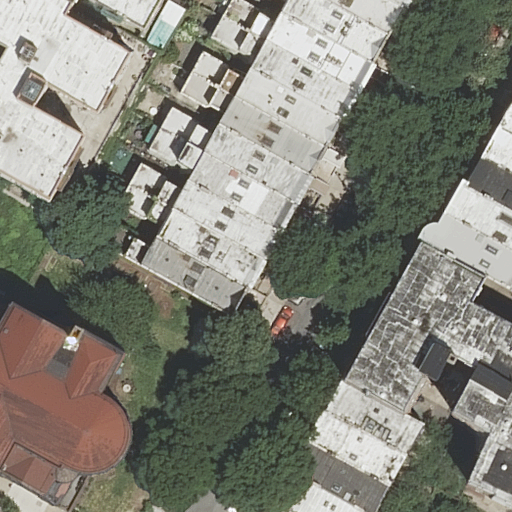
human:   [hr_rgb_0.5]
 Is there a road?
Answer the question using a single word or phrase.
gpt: yes

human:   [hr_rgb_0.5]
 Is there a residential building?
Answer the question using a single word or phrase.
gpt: yes

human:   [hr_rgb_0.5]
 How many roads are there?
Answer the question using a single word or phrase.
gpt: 1

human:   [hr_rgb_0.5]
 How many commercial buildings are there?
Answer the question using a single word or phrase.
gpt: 0

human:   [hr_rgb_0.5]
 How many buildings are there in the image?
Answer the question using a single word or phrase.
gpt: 26

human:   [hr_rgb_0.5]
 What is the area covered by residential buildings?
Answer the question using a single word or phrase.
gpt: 4559m2

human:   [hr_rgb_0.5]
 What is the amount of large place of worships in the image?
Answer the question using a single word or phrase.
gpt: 1

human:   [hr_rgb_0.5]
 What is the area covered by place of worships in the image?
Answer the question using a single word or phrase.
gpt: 1084m2

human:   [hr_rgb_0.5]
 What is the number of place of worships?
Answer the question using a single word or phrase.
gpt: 1

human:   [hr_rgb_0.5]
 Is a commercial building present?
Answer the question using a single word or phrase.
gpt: no

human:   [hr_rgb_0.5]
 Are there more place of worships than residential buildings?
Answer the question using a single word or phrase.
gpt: no

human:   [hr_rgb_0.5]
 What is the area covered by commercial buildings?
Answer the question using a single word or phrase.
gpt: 0m2

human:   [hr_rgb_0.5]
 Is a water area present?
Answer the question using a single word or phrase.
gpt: no

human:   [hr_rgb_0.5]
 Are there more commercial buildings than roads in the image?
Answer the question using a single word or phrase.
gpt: no

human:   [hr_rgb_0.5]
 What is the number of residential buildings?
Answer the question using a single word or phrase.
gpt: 26

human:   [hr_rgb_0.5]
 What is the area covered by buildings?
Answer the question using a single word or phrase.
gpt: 4559m2

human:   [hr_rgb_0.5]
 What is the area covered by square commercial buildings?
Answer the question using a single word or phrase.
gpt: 0m2

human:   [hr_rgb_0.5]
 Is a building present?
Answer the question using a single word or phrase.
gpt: yes

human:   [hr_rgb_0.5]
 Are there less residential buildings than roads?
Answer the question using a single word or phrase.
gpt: no

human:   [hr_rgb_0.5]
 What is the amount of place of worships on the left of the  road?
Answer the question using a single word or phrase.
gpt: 1

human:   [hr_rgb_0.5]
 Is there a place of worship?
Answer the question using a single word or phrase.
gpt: yes

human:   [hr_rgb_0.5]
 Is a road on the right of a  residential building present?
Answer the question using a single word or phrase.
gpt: yes

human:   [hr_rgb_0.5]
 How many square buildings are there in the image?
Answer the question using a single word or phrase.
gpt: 0

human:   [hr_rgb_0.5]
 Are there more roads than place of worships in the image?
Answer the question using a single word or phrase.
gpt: no

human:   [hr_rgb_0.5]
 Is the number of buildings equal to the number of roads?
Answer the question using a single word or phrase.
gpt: no

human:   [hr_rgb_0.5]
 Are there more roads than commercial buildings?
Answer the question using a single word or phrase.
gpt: yes

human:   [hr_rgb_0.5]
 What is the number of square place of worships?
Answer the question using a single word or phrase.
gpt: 0

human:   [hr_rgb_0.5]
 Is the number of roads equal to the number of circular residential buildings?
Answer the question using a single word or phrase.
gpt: no

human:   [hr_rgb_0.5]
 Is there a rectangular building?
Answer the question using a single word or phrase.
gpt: yes

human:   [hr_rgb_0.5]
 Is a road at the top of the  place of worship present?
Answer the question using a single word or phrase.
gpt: no

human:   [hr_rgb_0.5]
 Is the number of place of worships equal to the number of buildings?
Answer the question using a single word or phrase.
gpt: no

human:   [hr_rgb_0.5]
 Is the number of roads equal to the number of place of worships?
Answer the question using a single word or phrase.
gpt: yes

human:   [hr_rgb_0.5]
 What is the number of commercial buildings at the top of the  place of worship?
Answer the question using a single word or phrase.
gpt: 0

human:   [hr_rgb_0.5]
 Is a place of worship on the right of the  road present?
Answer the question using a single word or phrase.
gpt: no

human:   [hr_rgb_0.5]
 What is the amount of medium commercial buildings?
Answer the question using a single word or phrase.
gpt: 0

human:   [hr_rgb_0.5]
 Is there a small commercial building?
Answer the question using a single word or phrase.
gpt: no

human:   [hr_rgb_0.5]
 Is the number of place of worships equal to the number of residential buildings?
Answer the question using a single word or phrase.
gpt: no

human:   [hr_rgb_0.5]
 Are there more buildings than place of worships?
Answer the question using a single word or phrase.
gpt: yes

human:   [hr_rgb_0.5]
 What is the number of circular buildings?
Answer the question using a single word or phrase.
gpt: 0

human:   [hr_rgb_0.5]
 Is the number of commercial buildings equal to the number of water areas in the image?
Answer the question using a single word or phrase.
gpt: yes

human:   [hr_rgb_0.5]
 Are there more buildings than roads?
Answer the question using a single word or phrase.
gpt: yes

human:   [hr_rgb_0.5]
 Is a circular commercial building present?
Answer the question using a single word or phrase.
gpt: no

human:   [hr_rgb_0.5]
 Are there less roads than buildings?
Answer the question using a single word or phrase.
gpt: yes

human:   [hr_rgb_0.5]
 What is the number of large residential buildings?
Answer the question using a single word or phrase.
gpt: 1

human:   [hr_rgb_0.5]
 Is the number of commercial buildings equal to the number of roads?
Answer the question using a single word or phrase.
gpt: no

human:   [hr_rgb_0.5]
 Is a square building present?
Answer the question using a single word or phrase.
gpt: no

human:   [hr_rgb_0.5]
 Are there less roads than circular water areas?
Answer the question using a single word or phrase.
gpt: no

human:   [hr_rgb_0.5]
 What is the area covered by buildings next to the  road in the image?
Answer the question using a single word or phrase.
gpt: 4559m2

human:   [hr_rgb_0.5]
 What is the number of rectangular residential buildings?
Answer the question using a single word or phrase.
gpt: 13

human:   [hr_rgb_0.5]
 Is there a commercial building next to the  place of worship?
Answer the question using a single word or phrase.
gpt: no

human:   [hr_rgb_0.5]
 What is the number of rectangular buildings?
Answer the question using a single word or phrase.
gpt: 13

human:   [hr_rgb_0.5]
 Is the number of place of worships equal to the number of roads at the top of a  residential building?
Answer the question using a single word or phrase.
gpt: yes

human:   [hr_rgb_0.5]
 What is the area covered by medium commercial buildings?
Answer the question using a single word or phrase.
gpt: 0m2

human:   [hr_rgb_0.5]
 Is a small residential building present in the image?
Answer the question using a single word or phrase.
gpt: yes

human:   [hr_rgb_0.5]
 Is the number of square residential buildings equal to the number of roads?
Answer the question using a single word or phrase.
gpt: no

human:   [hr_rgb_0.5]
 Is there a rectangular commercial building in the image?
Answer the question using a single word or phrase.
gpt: no

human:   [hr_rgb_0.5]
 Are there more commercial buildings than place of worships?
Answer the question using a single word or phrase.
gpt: no

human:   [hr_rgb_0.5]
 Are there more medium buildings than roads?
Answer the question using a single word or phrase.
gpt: yes

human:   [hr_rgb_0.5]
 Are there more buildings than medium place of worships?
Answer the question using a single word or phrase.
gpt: yes

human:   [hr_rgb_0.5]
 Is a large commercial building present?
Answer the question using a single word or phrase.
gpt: no

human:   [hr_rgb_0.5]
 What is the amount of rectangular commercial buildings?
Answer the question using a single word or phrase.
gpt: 0

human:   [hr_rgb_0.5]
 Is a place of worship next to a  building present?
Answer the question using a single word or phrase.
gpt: yes

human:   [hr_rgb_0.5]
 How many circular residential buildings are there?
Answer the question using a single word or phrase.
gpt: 0

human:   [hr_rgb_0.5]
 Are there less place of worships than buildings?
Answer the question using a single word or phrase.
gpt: yes